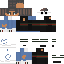
A male human skin with medium skin, wearing brown long hair dressed in a blue hoodie and blue pants, featuring a closed mouth.